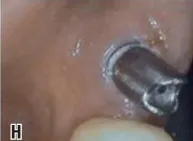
Initial clinical images. With loss of the prosthetic crown , Buccal view of the implants.
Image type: medical_photograph (other_medical_photograph)